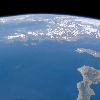
Label: water